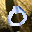
Label: 0